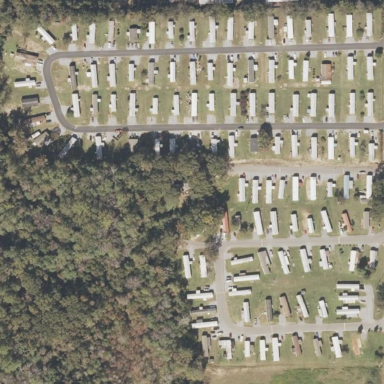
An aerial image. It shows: Caravan site for tourism.